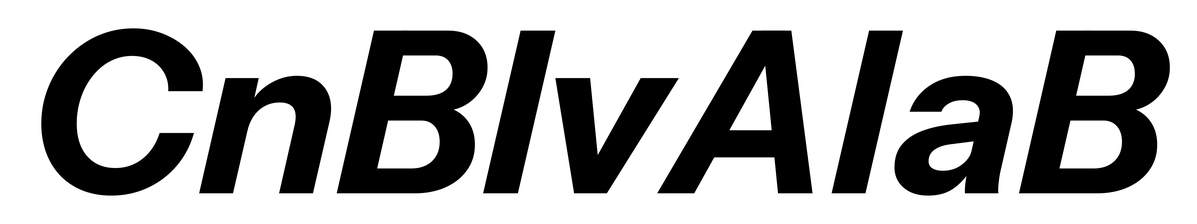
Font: InstrumentSans-Italic_Bold_Italic